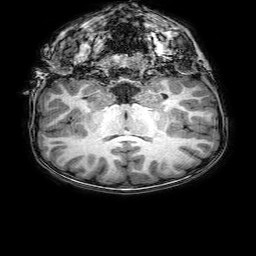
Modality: T1w
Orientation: sagittal
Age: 6
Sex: male
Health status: healthy